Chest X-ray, AP view. Patient: 11 years old, sex F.
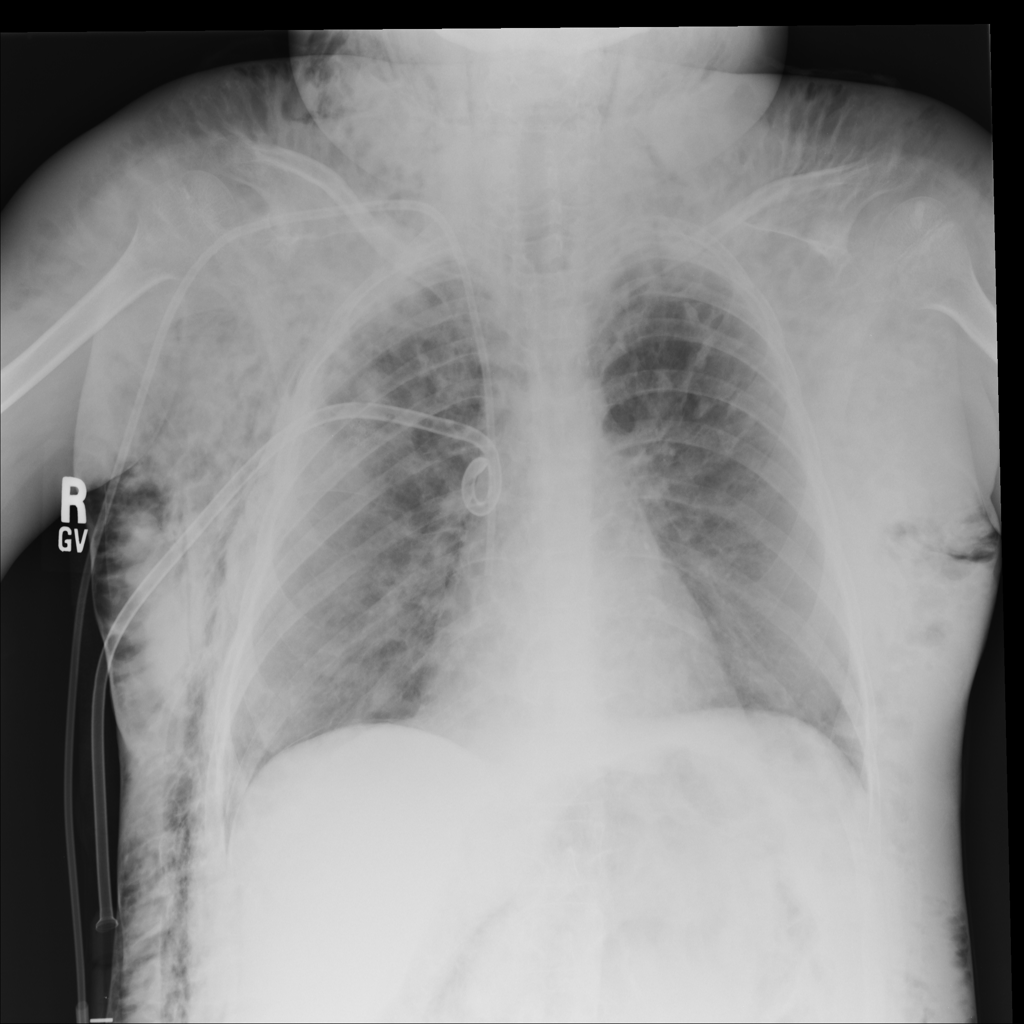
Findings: Emphysema, Pneumothorax